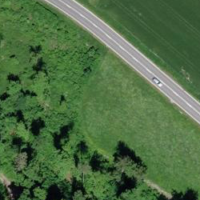
EUNIS habitat code: 44
Species observed at this site:
Vicia sepium